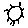
Label: sun